Aerial crown-view tile of a tropical tree (Barro Colorado Island, Panama), acquired 20241216:
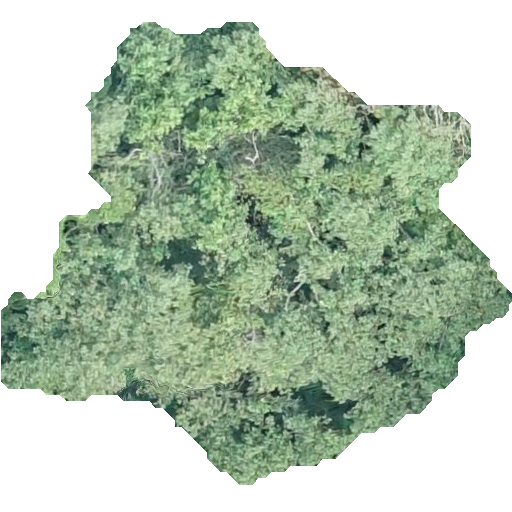
Species: Hieronyma alchorneoides
GBIF accepted scientific name: Hieronyma alchorneoides
Crown area: 215.287 m²